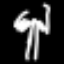
Label: palm tree